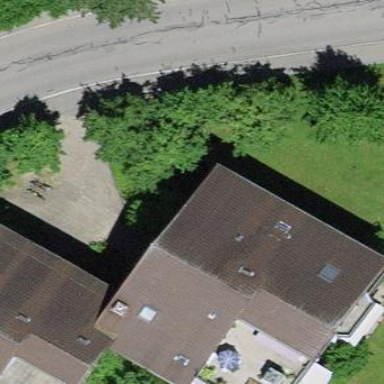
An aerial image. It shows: Residential building.